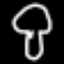
Label: mushroom